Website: apple
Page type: billing-address
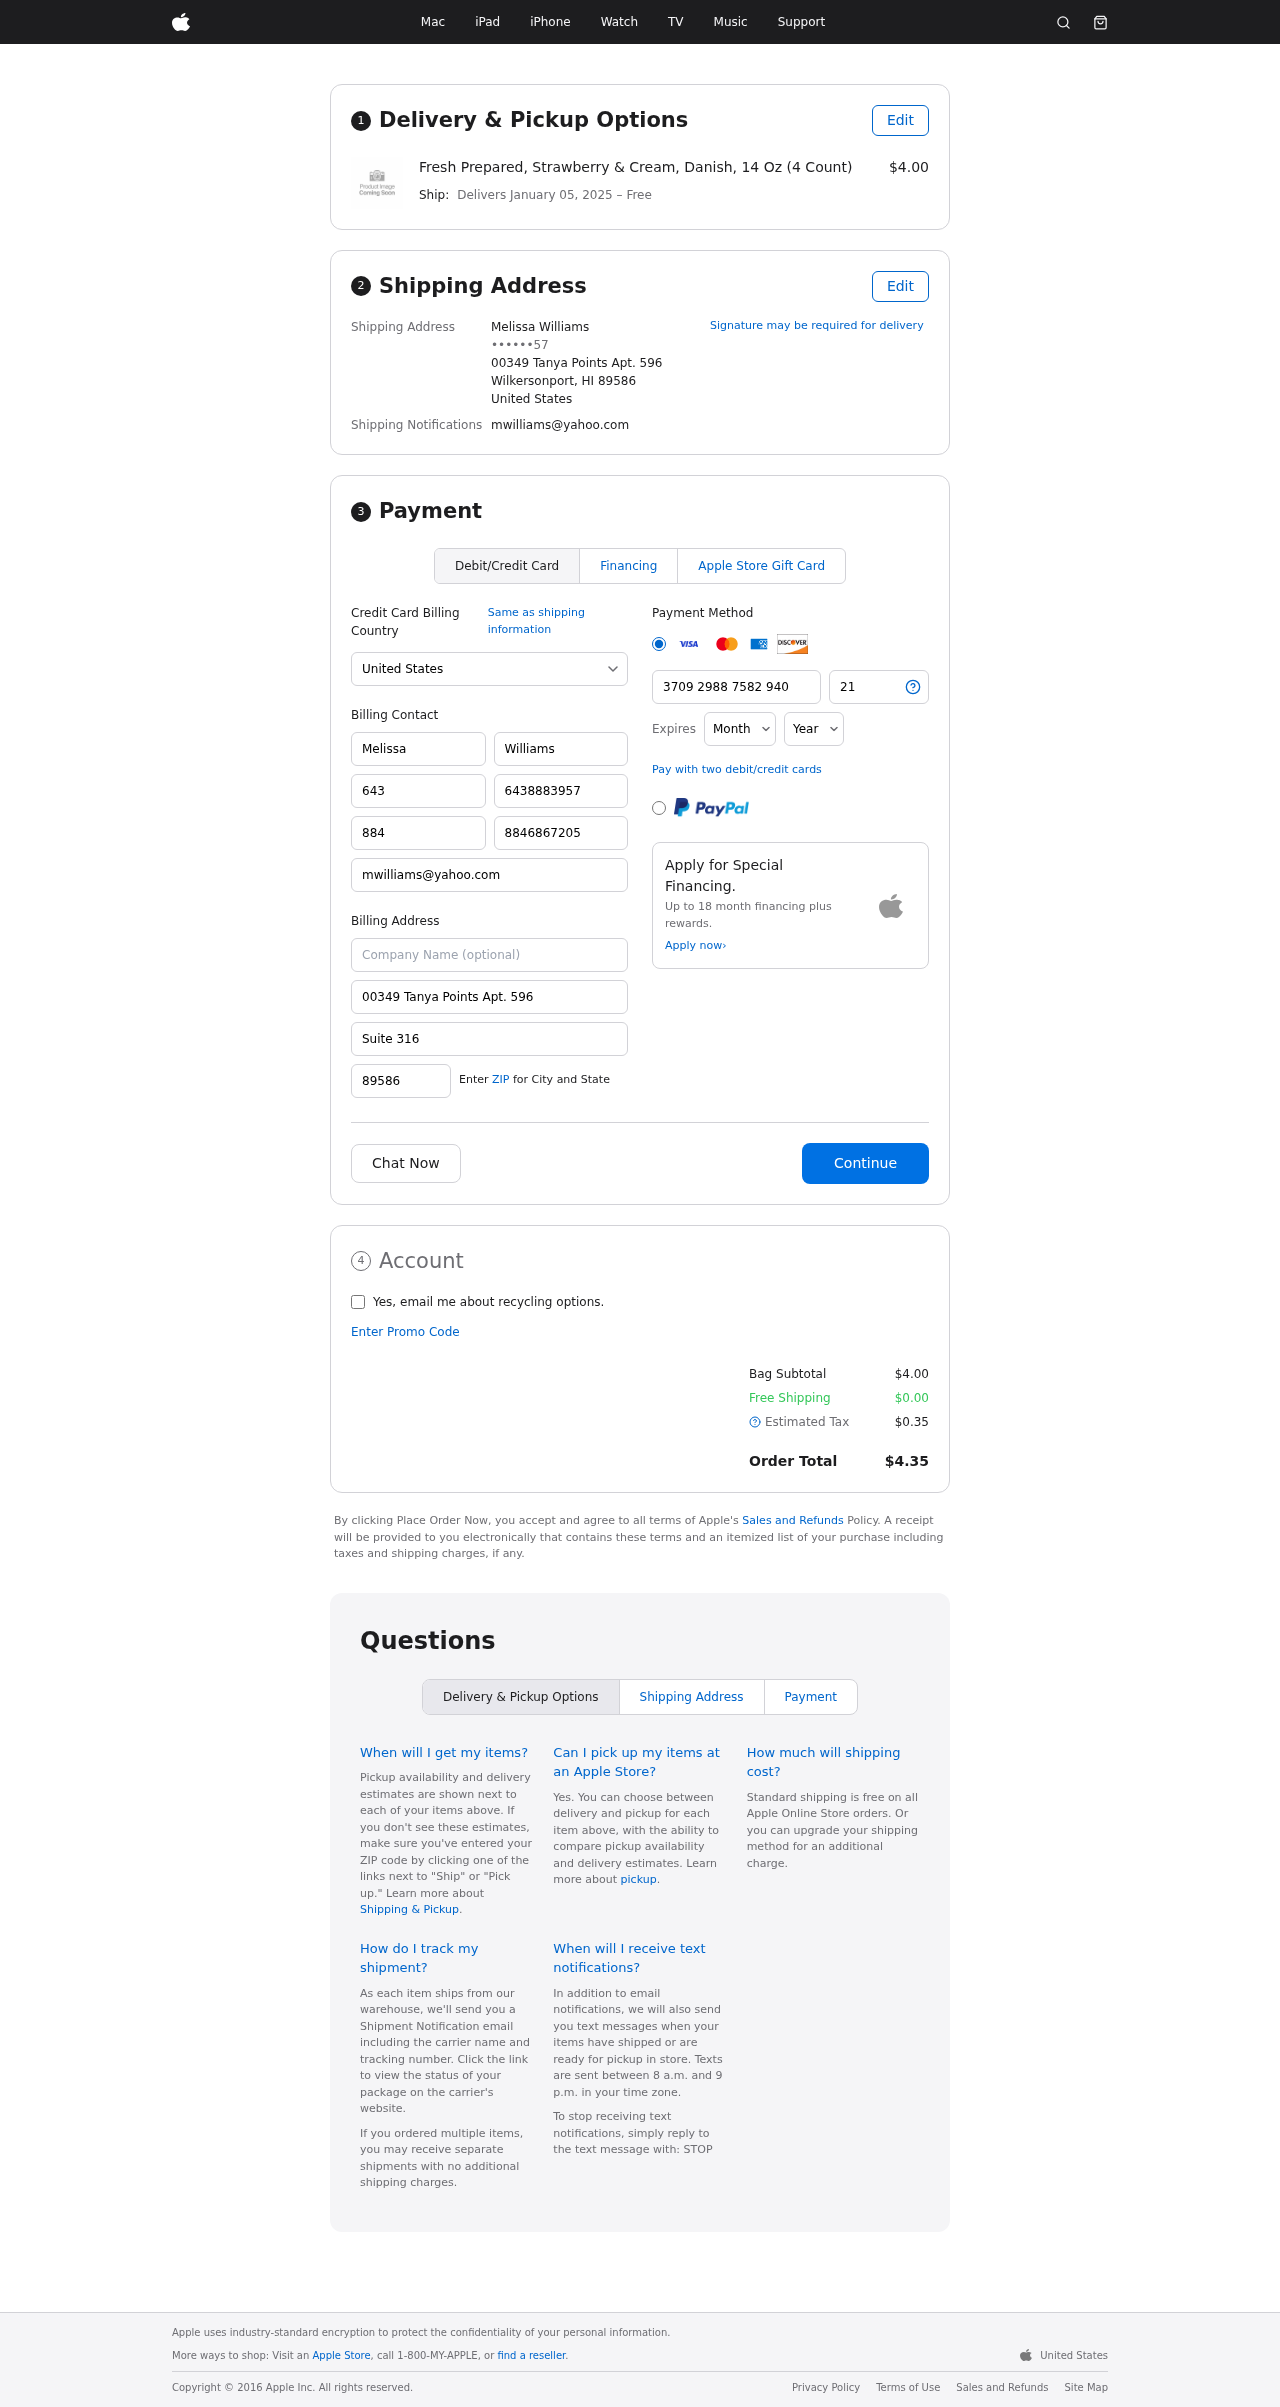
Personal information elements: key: PII_CARD_CVV
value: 2128
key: PII_CARD_EXPIRY_MONTH
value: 12
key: PII_CARD_EXPIRY_YEAR
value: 27
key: PII_CARD_NUMBER
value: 3709 2988 7582 940
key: PII_CITY_STATE_ZIP
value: Wilkersonport, HI 89586
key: PII_COUNTRY
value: United States
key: PII_EMAIL
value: mwilliams@yahoo.com
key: PII_FULLNAME
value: Melissa Williams
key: PII_STREET
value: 00349 Tanya Points Apt. 596
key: PII_PHONE_MASKED
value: ••••••57
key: PII_BILLING_FIRSTNAME
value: Melissa
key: PII_BILLING_LASTNAME
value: Williams
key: PII_BILLING_PHONE_AREA
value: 643
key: PII_BILLING_PHONE
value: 6438883957
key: PII_BILLING_PHONE_ALT_AREA
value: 884
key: PII_BILLING_PHONE_ALT
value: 8846867205
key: PII_BILLING_EMAIL
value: mwilliams@yahoo.com
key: PII_BILLING_STREET
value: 00349 Tanya Points Apt. 596
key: PII_BILLING_STREET2
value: Suite 316
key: PII_BILLING_POSTCODE
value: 89586
Product elements: key: PRODUCT1_NAME
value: Fresh Prepared, Strawberry & Cream, Danish, 14 Oz (4 Count)
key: PRODUCT1_PRICE
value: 4
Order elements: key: ORDER_DELIVERY_DATE
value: January 05, 2025
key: ORDER_SUBTOTAL
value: $4.00
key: ORDER_SHIPPING_COST
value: $0.00
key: ORDER_TAX
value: $0.35
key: ORDER_TOTAL
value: $4.35